Question: I want to build a gui application, which should be completely drawn on a canvas, no other widgets will be used.
'''
package cn.ggfan.fun.music.gui;
import org.eclipse.swt.SWT;
import org.eclipse.swt.events.PaintEvent;
import org.eclipse.swt.events.PaintListener;
import org.eclipse.swt.graphics.Color;
import org.eclipse.swt.layout.FillLayout;
import org.eclipse.swt.widgets.Canvas;
import org.eclipse.swt.widgets.Display;
import org.eclipse.swt.widgets.Shell;
public class GGPlayerGUI {
private static Shell shell;
/**
* @param args
*/
public static void main(String[] args) {
final Display display = new Display();
shell = new Shell(display, SWT.NO_TRIM | SWT.RESIZE);
shell.setLayout(new FillLayout());
shell.setSize(300, 500);
shell.setAlpha(200);
Canvas canvas = new Canvas(shell, SWT.NONE);
canvas.setBackground(display.getSystemColor(SWT.COLOR_BLACK));
canvas.addPaintListener(new PaintListener(){
public void paintControl(PaintEvent e) {
e.gc.setAlpha(255);
e.gc.setAntialias(SWT.ON);
e.gc.setLineWidth(2);
e.gc.setForeground(new Color(display, 187, 30, 136));
e.gc.drawLine(0, 80, 300, 80);
e.gc.drawLine(0, 450, 300, 450);
//gc.fillPolygon(new int[] { 25,5,45,45,5,45 })
e.gc.setBackground(new Color(display, 187, 30, 136));
e.gc.fillPolygon(new int[]{100,470,90,475,100,480});
e.gc.fillPolygon(new int[]{110,470,100,475,110,480});
//e.gc.fillPolygon(new int[]{100,470,90,475,100,480});
e.gc.fillRoundRectangle(145,470,3,10,2,2);
e.gc.fillRoundRectangle(152,470,3,10,2,2);
e.gc.fillPolygon(new int[]{200,470,210,475,200,480});
e.gc.fillPolygon(new int[]{190,470,200,475,190,480});
e.gc.setForeground(new Color(display, 250, 250, 250));
//e.gc.setLineWidth(1);
e.gc.drawOval(80, 455, 40, 40);
e.gc.drawOval(130, 455, 40, 40);
e.gc.drawOval(180, 455, 40, 40);
}
});
shell.open();
while (!shell.isDisposed()) {
if (!display.readAndDispatch())
display.sleep();
}
display.dispose();
}
}
'''
it looks like this:
what should I do to make the "buttons" can be clicked and have hover effect?
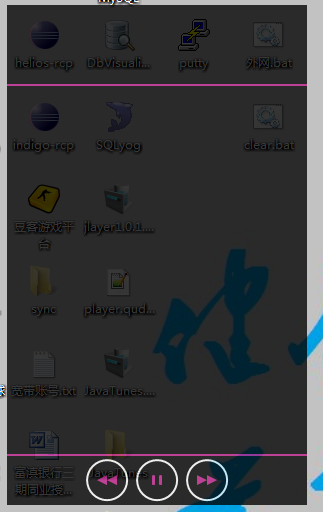
Answer: If I understand your code correctly, your buttons are circles (ovals) on a 'Canvas'.
You need to write a position method that determines whether or not a particular x, y point on the 'Canvas' is inside or outside of one of the ovals. You use a 'MouseMoveListener', the 'mouseMove' method together with your position method, to determine when the mouse is inside or outside one of your ovals.
If the mouse is inside an oval, you draw the "hover" version of the oval. If the mouse is outside an oval, you draw the regular version of the oval.
You use a 'MouseListener', the 'mouseDown' method together with your position method, to determine when the user has left clicked on one of the ovals.